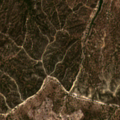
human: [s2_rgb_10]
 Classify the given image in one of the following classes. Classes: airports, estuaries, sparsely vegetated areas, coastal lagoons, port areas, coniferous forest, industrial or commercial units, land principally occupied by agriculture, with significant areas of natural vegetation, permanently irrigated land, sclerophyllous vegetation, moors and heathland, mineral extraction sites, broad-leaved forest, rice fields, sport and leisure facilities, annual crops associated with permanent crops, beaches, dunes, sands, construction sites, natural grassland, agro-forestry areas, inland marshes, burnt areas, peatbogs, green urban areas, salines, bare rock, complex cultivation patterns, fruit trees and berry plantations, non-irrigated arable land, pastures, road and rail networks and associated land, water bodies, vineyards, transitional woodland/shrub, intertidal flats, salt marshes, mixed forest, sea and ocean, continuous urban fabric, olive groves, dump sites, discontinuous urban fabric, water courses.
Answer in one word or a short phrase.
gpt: broad-leaved forest, mixed forest